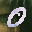
Label: 0